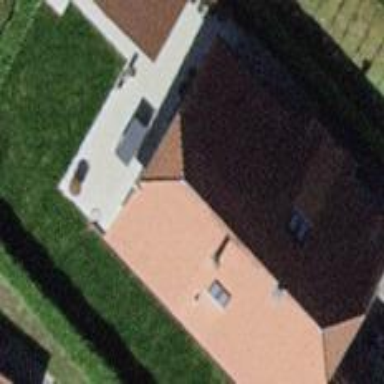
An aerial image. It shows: Detached building with half-hipped roof.